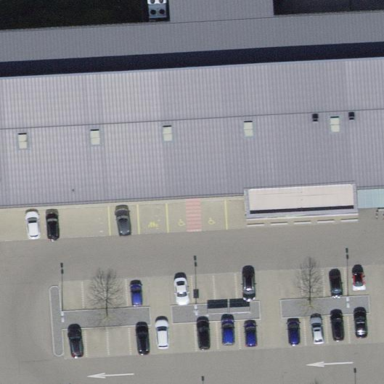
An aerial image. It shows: Retail building housing supermarket with flat roof.